Question: I'm trying to show a date in jasper report with french format . I change the options of this report but everytime I get a date in english . What can I do please ?
Here is some picture of what I get :

I use also parameters but it doesn't work
'''
Map<String, Object> params = new HashMap<String, Object>();
params.put("date", new java.util.Date());
params.put(JRParameter.REPORT_LOCALE, Locale.FRENCH);
'''
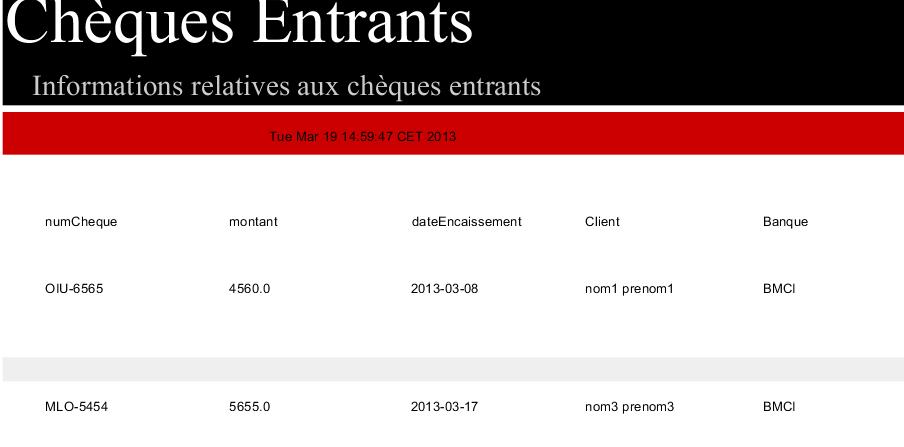
Answer: It this what you seek?
'''
import java.text.SimpleDateFormat;
import java.util.Date;
import java.util.Locale;
public class DateFormats {
public static String frenchDate() {
String timeStamp = new SimpleDateFormat("EEE MMM dd hh:mm:ss yyyy", Locale.FRANCE)
.format(new Date());
return timeStamp;
}
public static void main(String[] args) {
System.out.println(frenchDate());
}
}
'''